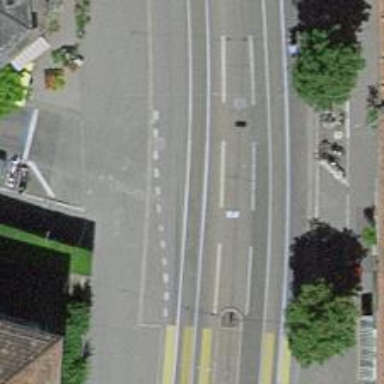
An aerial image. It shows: Tram level crossing on the railway.